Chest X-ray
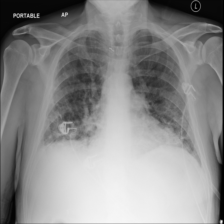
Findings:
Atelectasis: negative
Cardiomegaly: negative
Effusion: negative
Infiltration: positive
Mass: negative
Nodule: negative
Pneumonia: negative
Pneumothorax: negative
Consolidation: negative
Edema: negative
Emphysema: negative
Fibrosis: negative
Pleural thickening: negative
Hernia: negative